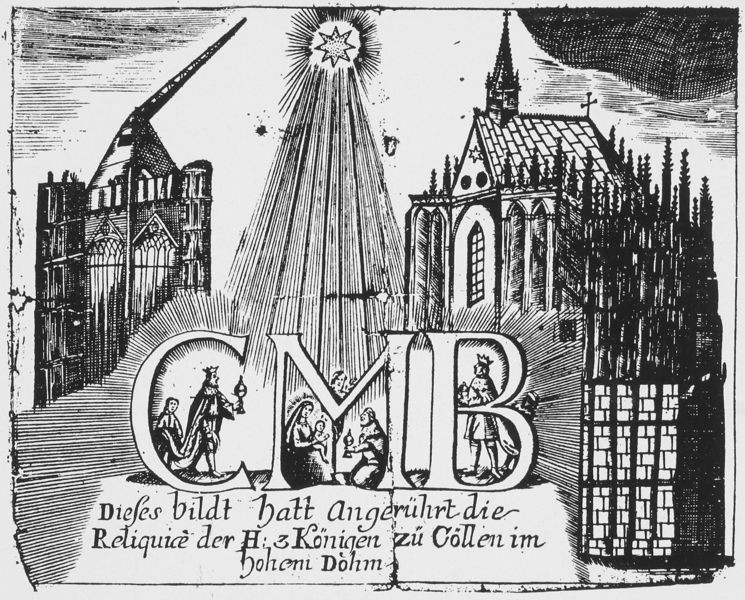
Titel: Dreikönigszettel
Institution: Privatsammlung
Schlagwörter: leute, steine, kirche, kind, mutter, gotik, krone, turm, schrift, könig, leuchten, türmchen, türme, stern, dom, strahlen, druck, jungfrau, sterne, stich, kathedrale, gotisch, könige, maria, madonna, mutter gottes, gottesmutter, gemauert, heilige familie, jesuskind, köln, komet, doof, unsere liebe frau, heilige maria, madonna mit dem kind, b, m, c, cmb, meuersteine, gottesgebärerin, maria von nazaret